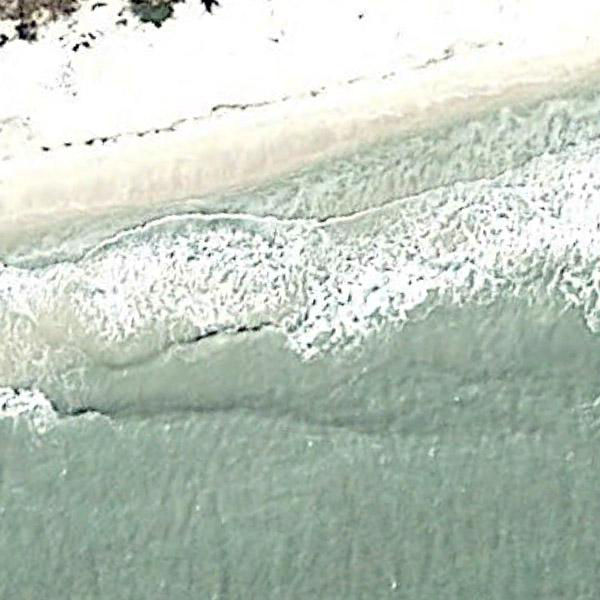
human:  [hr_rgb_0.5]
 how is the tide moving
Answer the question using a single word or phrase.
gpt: rising